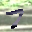
Label: 7